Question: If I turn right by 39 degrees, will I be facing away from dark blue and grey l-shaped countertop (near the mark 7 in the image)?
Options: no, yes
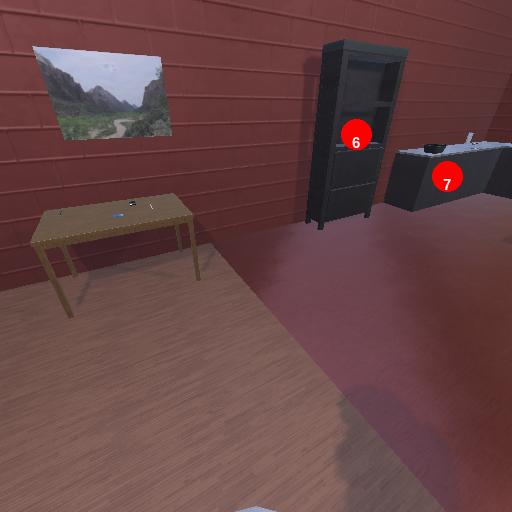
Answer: no